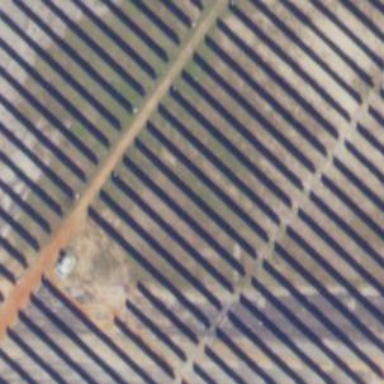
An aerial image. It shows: Solar photovoltaic panel generator.